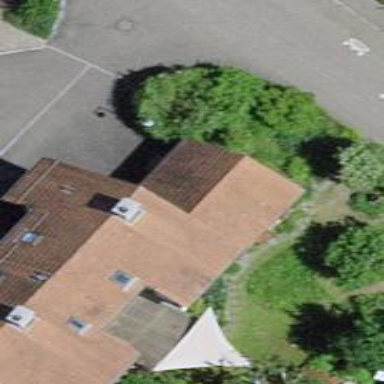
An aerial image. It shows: Group of garages.